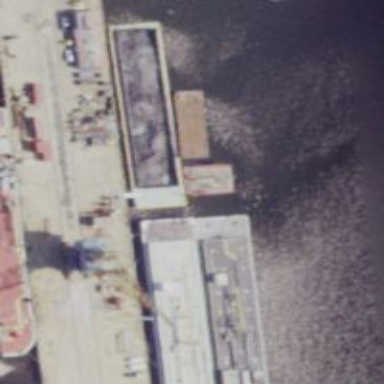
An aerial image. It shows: Industrial area with shipyard and pier.